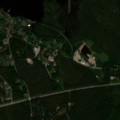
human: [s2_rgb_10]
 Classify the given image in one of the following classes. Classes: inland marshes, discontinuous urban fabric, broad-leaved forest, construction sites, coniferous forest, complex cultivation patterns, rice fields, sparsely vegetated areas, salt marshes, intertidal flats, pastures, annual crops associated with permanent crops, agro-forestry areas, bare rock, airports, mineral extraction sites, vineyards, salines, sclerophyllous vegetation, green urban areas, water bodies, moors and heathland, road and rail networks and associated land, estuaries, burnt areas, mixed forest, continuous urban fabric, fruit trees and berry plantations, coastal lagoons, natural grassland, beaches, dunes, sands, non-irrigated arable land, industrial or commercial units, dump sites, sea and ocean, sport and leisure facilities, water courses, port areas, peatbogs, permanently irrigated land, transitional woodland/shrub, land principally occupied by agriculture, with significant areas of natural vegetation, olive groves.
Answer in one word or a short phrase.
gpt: discontinuous urban fabric, coniferous forest, mixed forest, water bodies